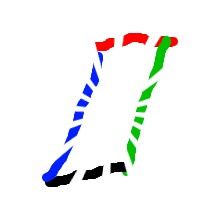
Shape: parallelogram